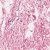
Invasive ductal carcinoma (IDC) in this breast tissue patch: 0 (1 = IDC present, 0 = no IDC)